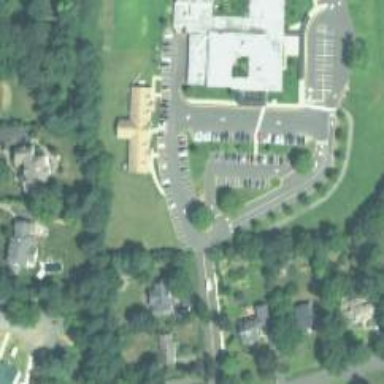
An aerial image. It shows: School.